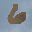
Label: 6